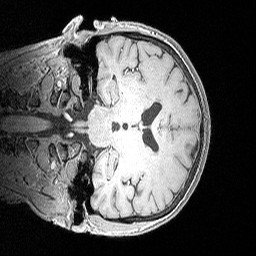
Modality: MP2RAGE
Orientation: coronal
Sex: female
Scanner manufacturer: siemens
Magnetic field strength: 3 T
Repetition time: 5 s
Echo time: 0.00292 s